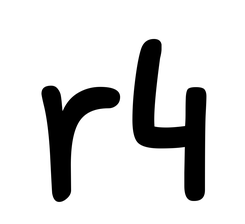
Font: PatrickHand-Regular